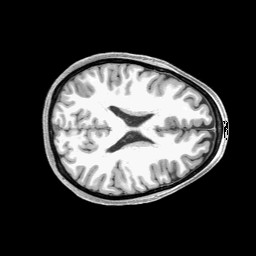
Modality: T1w
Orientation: axial